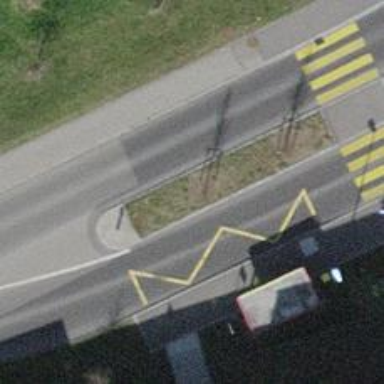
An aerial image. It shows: Bus stop with designated stop position for public transport.